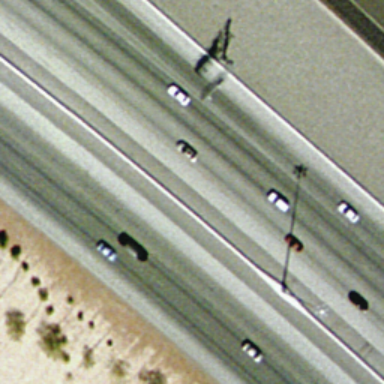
There are two straight freeways closed together .